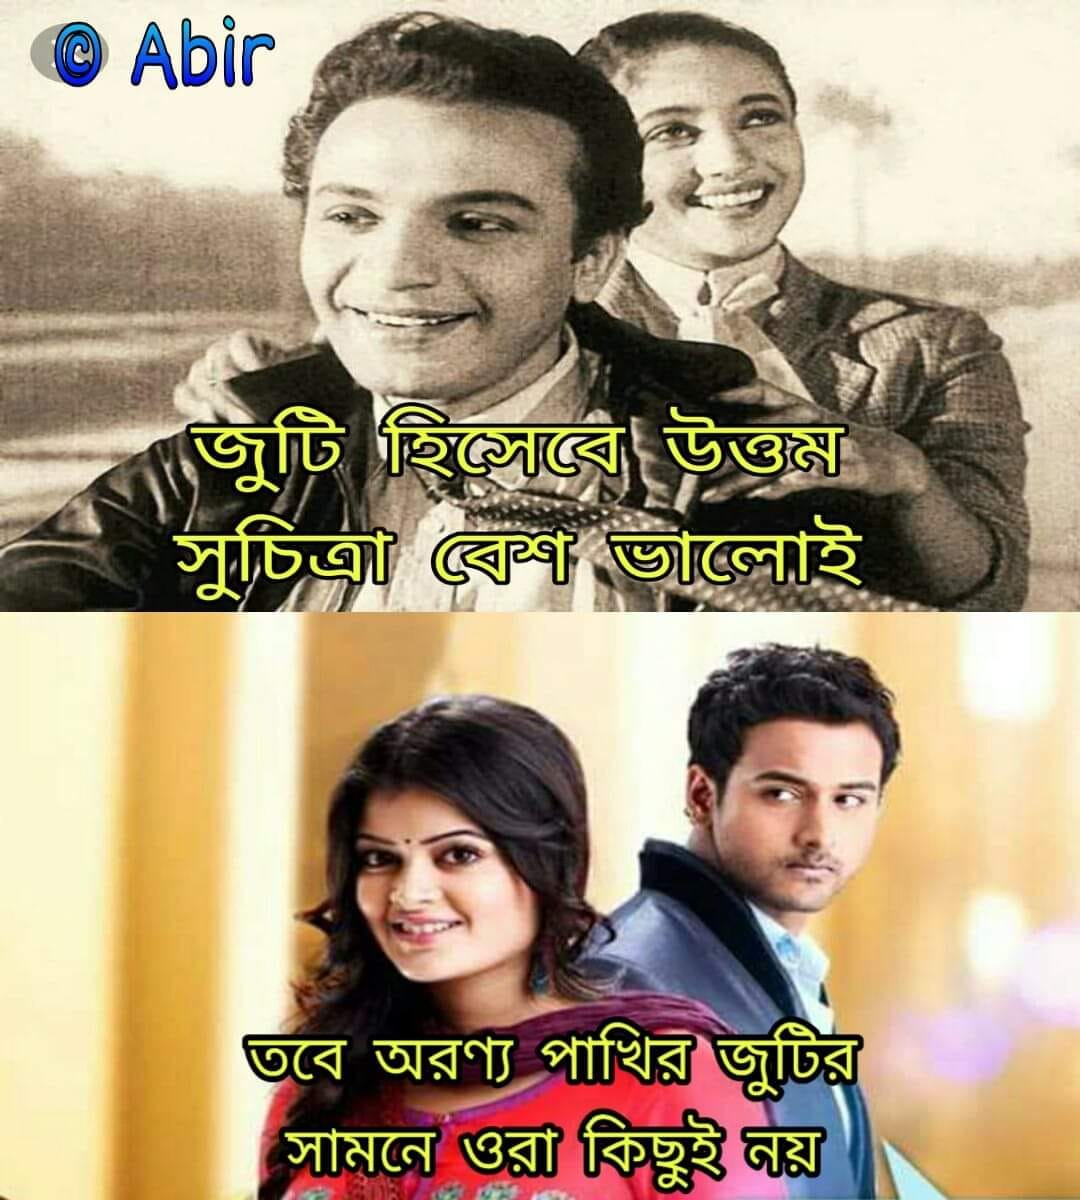
Caption: জুটি হিসেবে উত্তম সুচিত্রা বেশ ভালোই     তবে অরণ্য পাখির জুটির সামনে ওরা কিছুই নয়
Label: hate